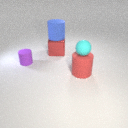
small purple rubber cylinder to the left of large red rubber cylinder